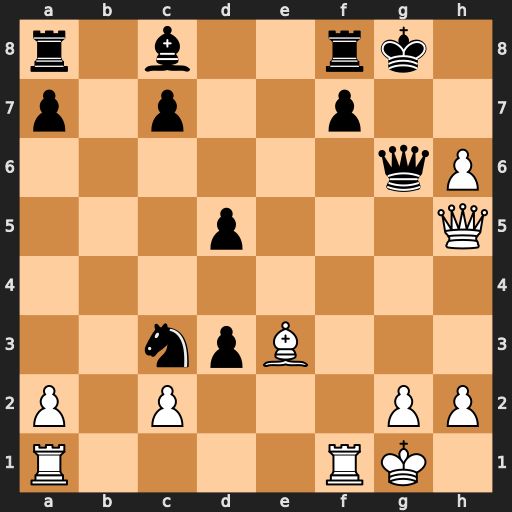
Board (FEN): r1b2rk1/p1p2p2/6qP/3p3Q/8/2npB3/P1P3PP/R4RK1
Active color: w
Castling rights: -
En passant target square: -
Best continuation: Qxg6+ fxg6 h7+ Kxh7 Rxf8